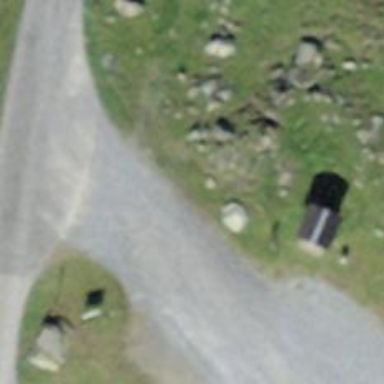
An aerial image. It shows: Toilets are available here.